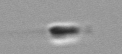
Label: flagellate_morphotype3